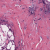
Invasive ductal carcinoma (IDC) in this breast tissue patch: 0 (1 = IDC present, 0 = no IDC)